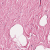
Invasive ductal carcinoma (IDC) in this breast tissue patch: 0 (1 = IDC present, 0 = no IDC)